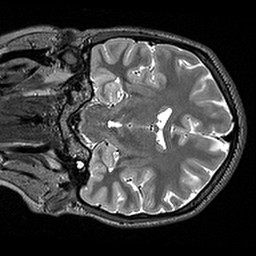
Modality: T2w
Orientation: coronal
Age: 20
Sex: female
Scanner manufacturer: siemens
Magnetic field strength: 3 T
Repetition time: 3.2 s
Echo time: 0.567 s